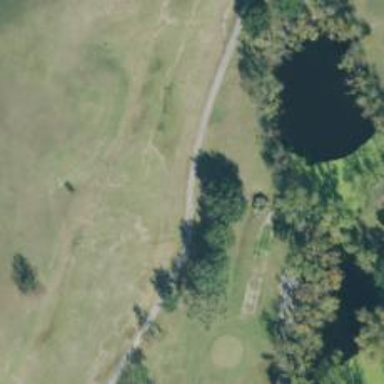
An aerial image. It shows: Golf path made of asphalt.